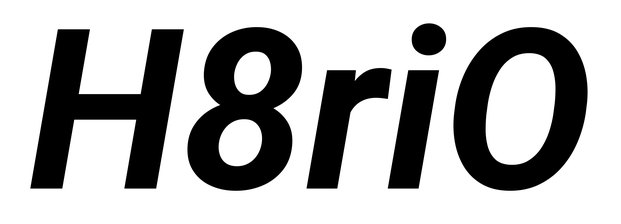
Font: Roboto-Italic_Bold_Italic